Question: I'm experiencing a problem when I go my site there's a dialogue box that will show up for authentication. I don't know what it was for.
here's the image.
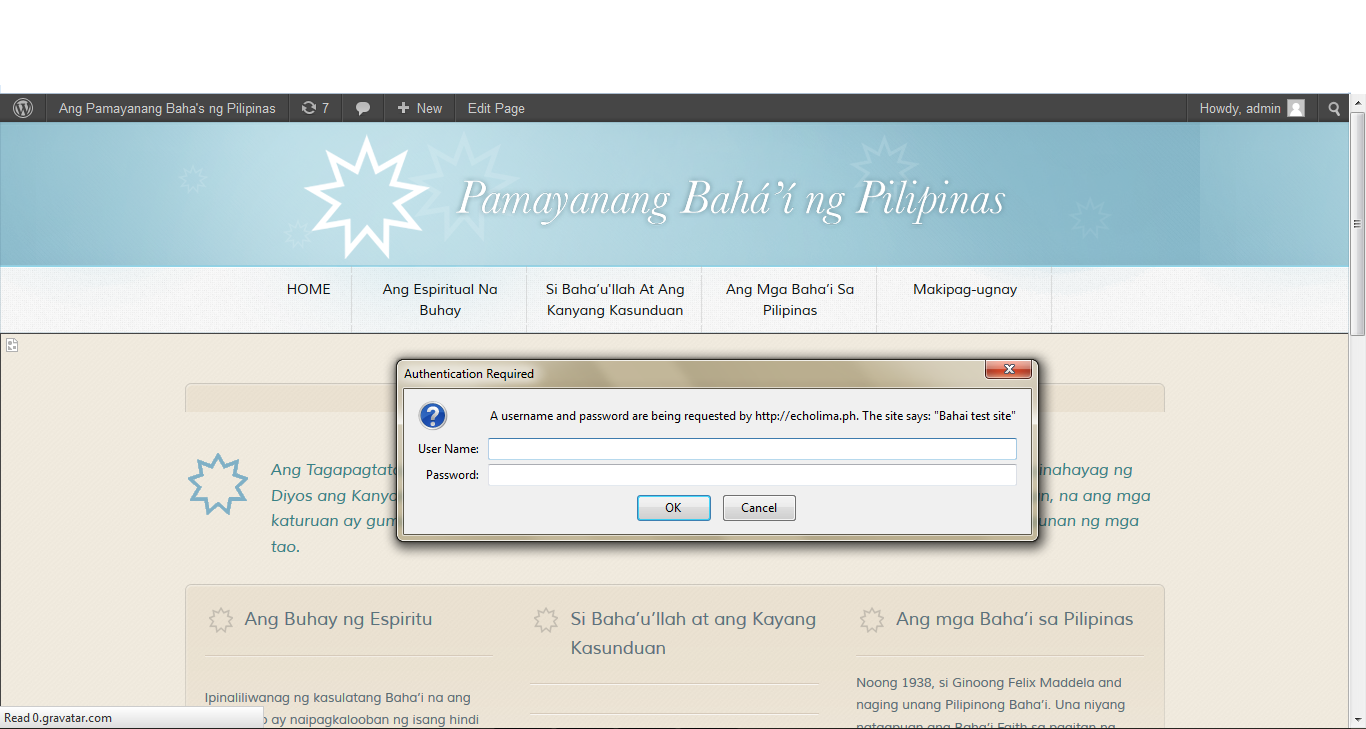
Answer: Log in to your CGI server using a command line FTP program, or an FTP program that lets you see hidden files in directories. Some FTP programs may have a setting for this. Find and delete your .htaccess file you are changing on your CGI server (see below).
Deleting An .htaccess File
If you go into a directory on your CGI server where you're sure you have an .htaccess file, but can not find it to delete it, this is because the file is hidden. Any file that starts with a dot (.) is not normally shown in most FTP programs. You will have to set up your FTP program to view all files, include hidden ones and then select the .htaccess file and delete it once you can see it.
If you are using a command line FTP program, here are some suggested steps you can take. Most command line FTP programs use the same basic commands. The text in bold is what you would type in. yourdomain.com is to be replaced with your actual domain name.
'''
ftp> open cgi.yourdomain.com
Name: yourdomain.com
Password: your_password
ftp> delete .htaccess
ftp> bye
'''